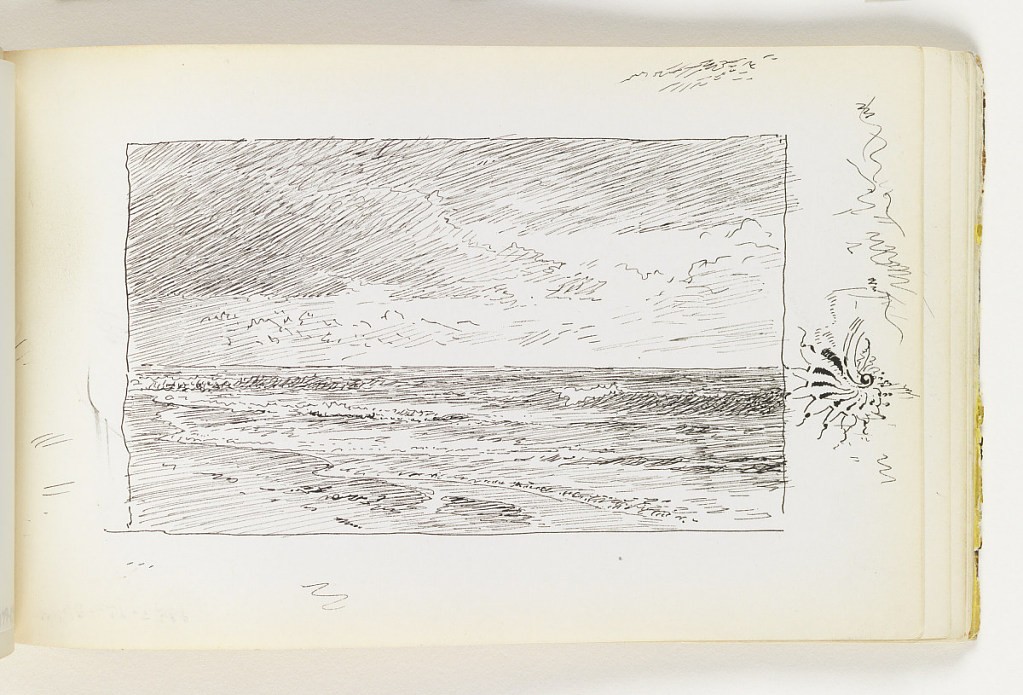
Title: Serene Seascape with Abstract Doodle
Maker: William Trost Richards, American, 1833–1905
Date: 1890–1900
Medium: Pen and black ink on off-white wove paper
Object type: Sketchbook folio
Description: Light, serene beach with small waves coming onto shore. In right margin, a small abstract doodle, possibly a nautilus shell or study of a creating wave.